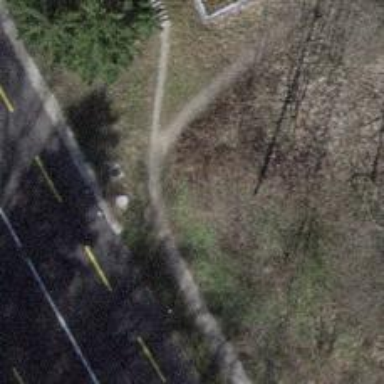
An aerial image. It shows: Road with steps.